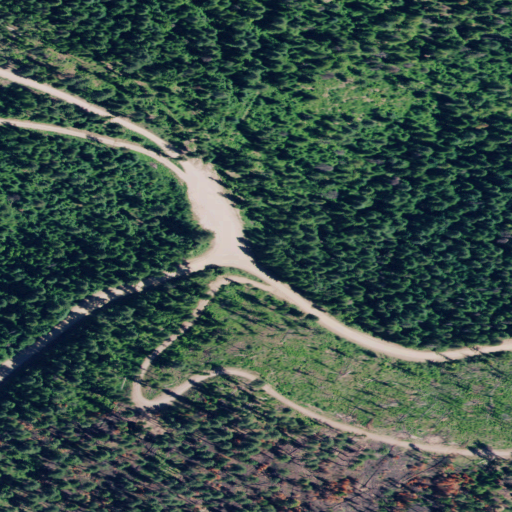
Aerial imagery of gap in Idaho named Kings Pass containing evergreen forest, grassland, shrub, open development, medium intensity development, barren land, and low intensity development